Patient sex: M
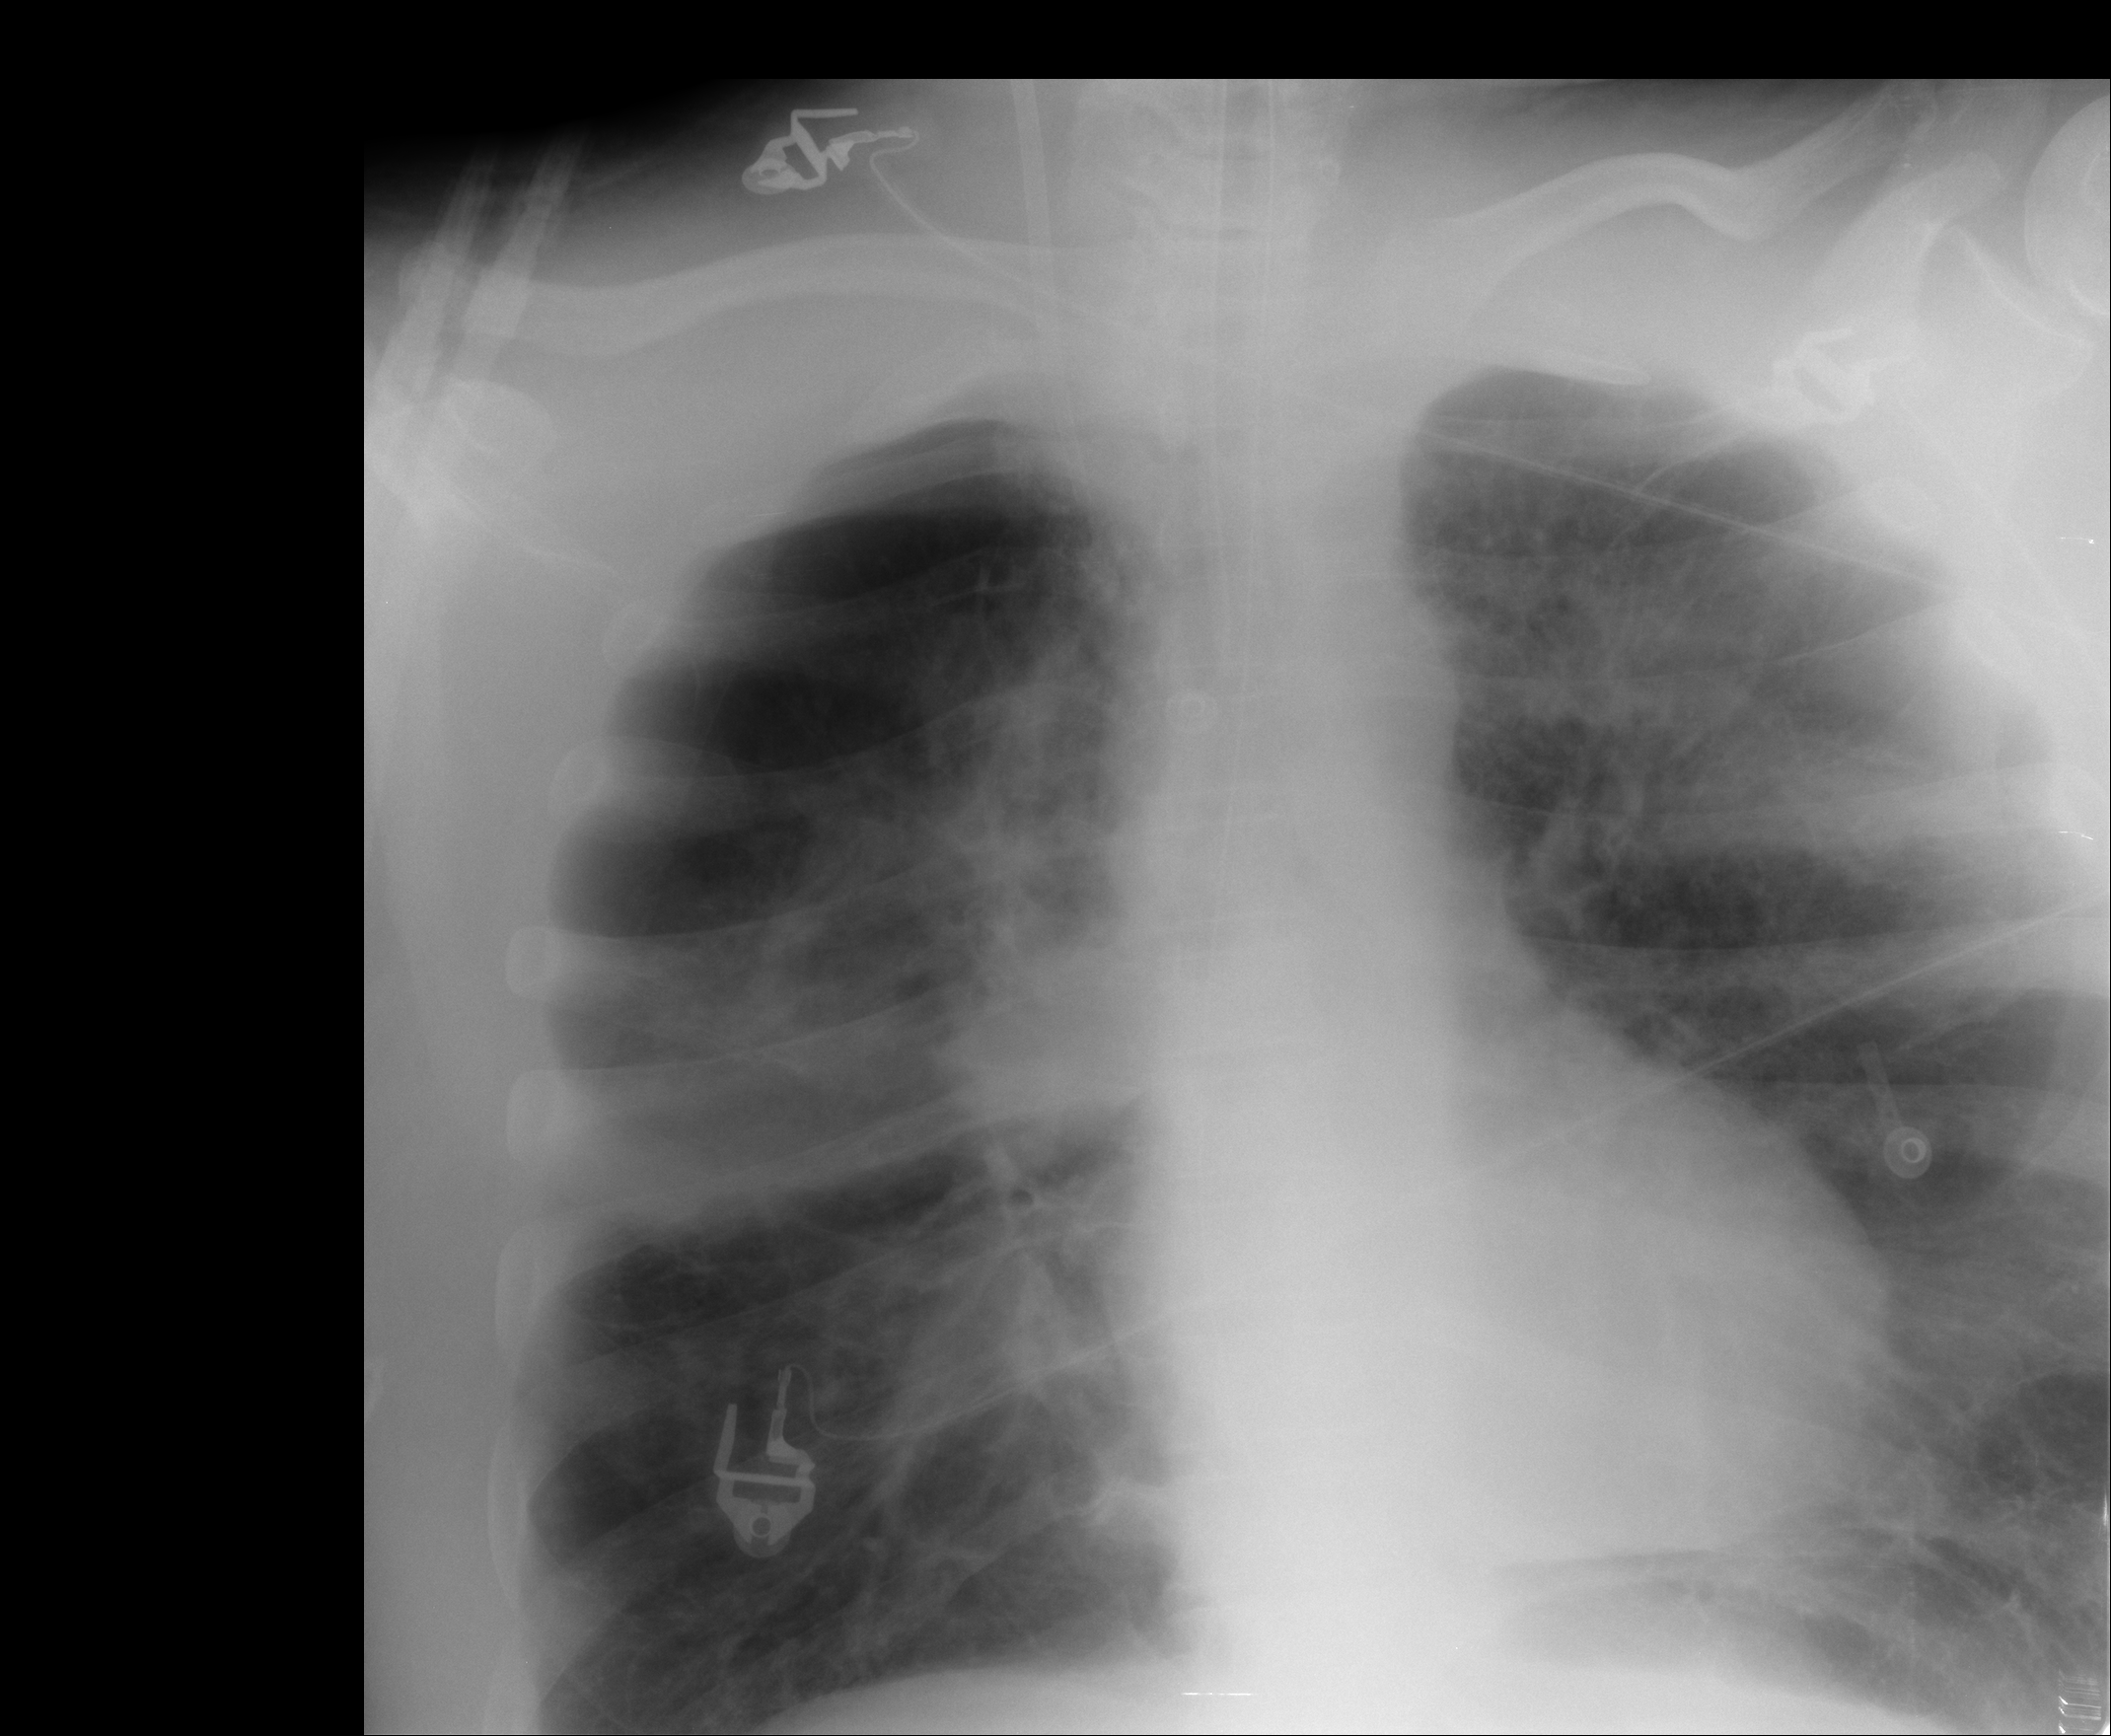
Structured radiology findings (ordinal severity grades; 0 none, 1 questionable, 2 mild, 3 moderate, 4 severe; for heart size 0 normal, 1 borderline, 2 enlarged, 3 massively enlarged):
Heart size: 0
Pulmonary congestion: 0
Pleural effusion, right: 0
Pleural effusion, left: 0
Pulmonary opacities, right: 2
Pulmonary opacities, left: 0
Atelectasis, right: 2
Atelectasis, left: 2